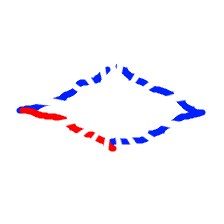
Shape: rhombus